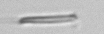
Label: fiber